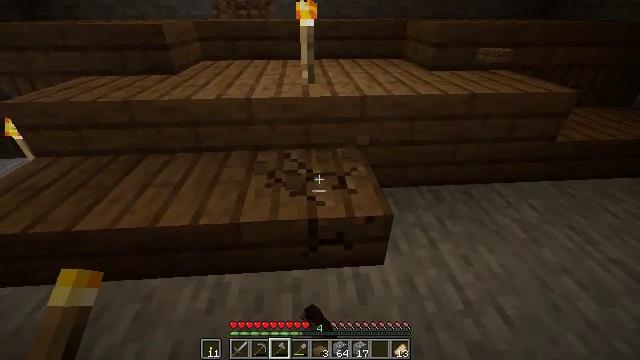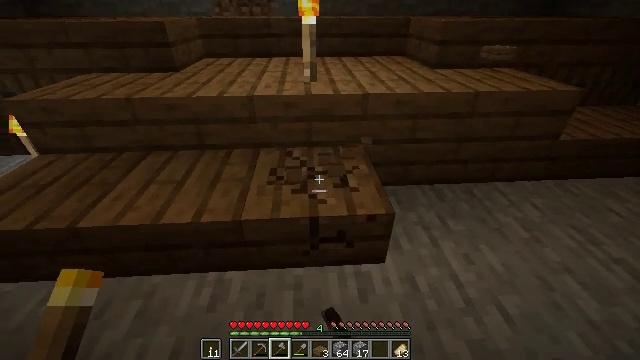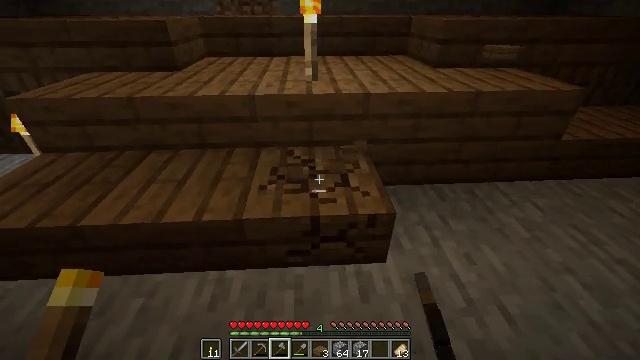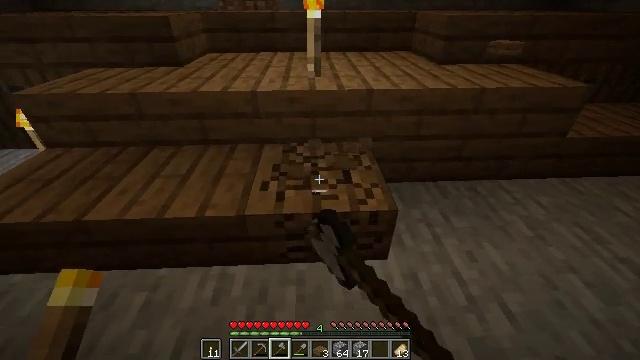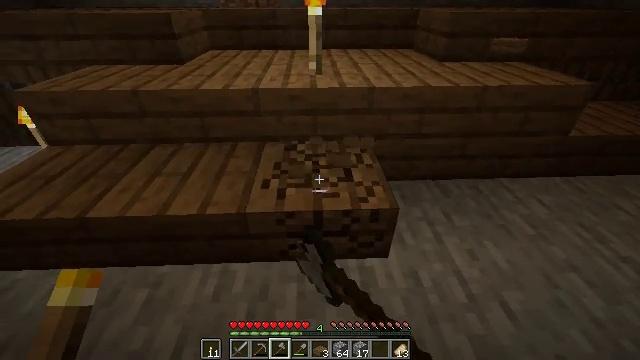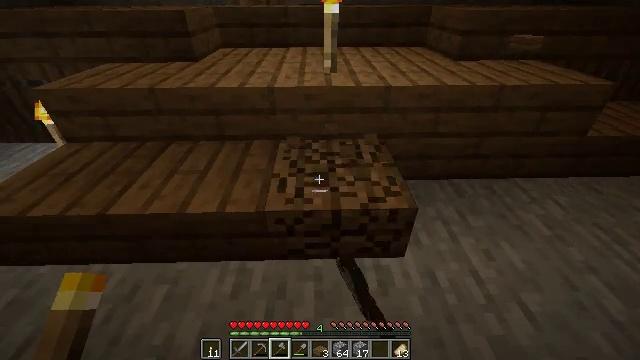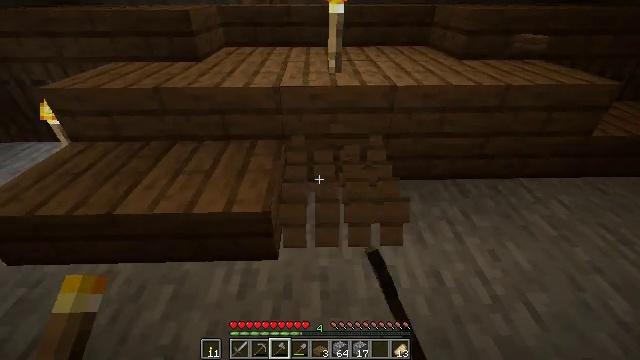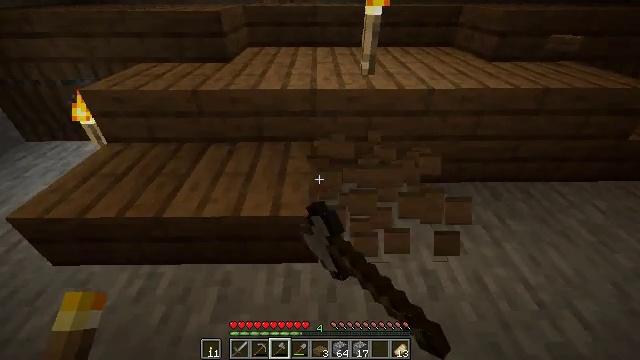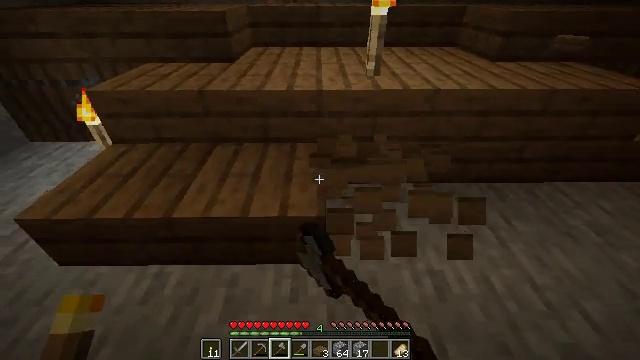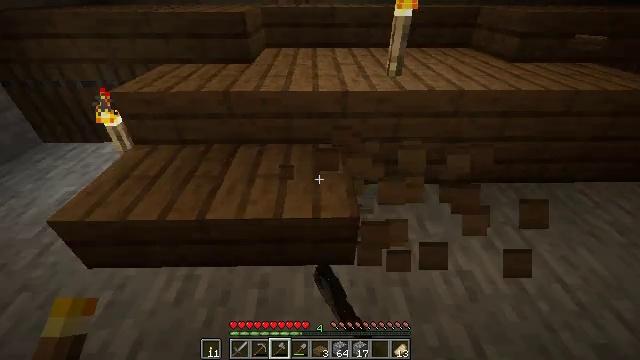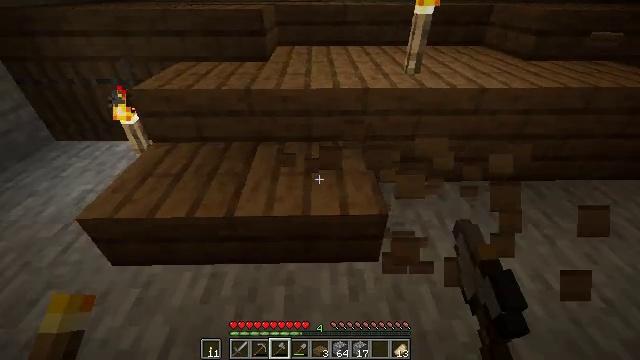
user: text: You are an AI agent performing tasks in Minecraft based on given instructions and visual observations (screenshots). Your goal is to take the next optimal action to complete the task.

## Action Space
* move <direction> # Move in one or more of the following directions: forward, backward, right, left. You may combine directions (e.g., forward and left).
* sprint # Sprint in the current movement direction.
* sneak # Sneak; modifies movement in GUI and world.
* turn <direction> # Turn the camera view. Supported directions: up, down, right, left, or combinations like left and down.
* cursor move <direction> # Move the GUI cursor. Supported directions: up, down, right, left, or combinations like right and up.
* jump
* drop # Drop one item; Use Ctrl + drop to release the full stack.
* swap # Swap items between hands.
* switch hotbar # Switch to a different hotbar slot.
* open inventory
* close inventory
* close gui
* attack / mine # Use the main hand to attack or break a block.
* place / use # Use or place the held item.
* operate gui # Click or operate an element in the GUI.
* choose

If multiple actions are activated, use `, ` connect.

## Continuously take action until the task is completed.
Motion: motion action
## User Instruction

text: Break the spruce slab from a structure.
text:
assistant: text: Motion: attack / mine
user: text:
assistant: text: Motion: attack / mine
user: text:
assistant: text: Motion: attack / mine
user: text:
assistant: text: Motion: attack / mine
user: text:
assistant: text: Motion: move left, attack / mine
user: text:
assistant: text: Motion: move left, attack / mine
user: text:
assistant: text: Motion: move left, attack / mine
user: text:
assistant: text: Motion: move left, attack / mine
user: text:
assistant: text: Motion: move left, attack / mine
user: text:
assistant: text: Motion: attack / mine
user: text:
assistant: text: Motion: attack / mine